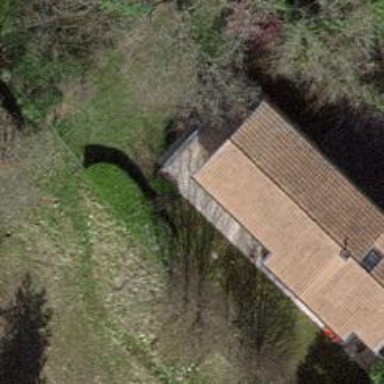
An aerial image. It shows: Garden enclosed by fence.